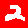
Digit: 2